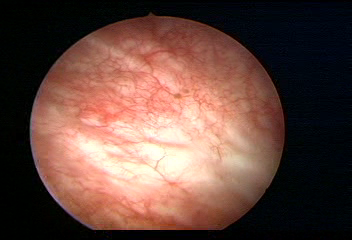
Modality: WLC
Class: Normal mucosa
Bladder cancer association: No